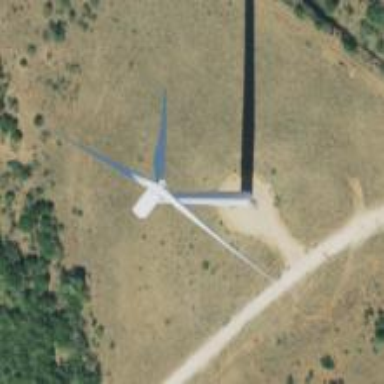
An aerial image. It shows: Wind generator powered by wind. The generator type is horizontal axis and it uses wind turbines.